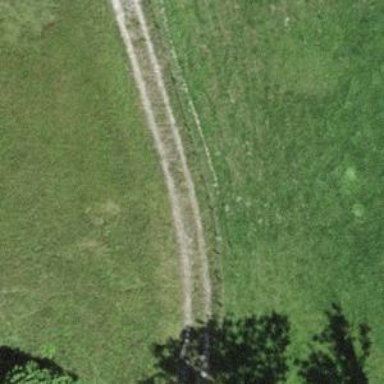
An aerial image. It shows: Track with grade2 tracktype.